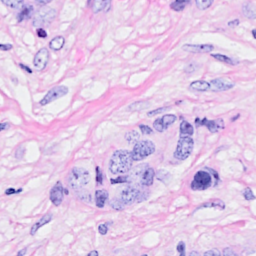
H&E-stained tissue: Breast